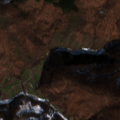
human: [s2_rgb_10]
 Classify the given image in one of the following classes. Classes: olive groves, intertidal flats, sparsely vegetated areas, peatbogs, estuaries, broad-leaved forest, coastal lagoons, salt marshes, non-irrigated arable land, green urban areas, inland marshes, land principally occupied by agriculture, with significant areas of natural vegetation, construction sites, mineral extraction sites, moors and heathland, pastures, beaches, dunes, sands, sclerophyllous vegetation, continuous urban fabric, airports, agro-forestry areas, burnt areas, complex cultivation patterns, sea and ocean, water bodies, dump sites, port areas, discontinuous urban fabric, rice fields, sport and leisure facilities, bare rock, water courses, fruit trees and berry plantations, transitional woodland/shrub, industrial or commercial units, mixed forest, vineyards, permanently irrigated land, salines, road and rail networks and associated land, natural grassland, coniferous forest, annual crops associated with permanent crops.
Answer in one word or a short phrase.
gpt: pastures, land principally occupied by agriculture, with significant areas of natural vegetation, broad-leaved forest